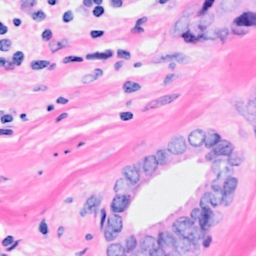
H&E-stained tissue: Breast